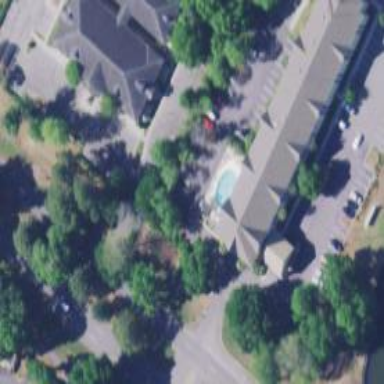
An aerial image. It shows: Swimming pool located in leisure land.